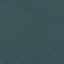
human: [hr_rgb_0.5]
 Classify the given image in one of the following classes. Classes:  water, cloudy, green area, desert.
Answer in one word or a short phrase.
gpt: water